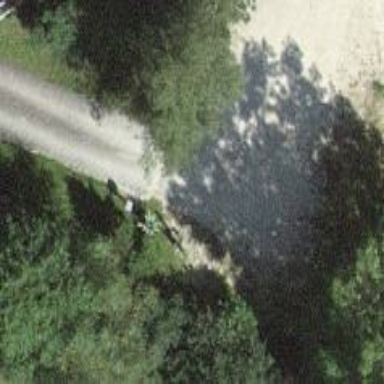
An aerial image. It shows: Gravel driveway serving as service road.